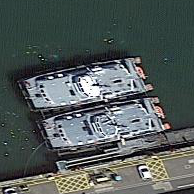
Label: civil